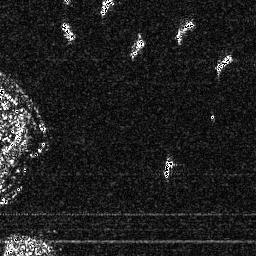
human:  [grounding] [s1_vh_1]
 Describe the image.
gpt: In the satellite image, there is  <ref>2 small ship </ref> <box>[[38, 0, 44, 5, 0], [50, 14, 56, 22, 0]]</box> located at top,  <ref>1 small ship </ref> <box>[[23, 8, 29, 15, 0]]</box> located at top left,  <ref>2 small ship </ref> <box>[[67, 7, 75, 15, 0], [83, 20, 91, 28, 0]]</box> located at top right,  <ref>1 small ship </ref> <box>[[62, 60, 67, 69, 0]]</box> located at center.